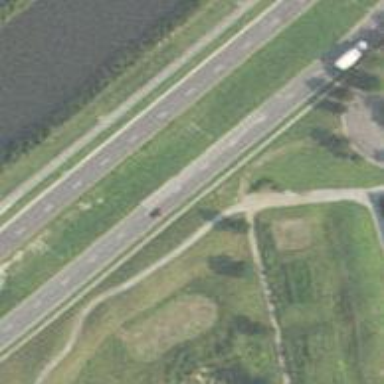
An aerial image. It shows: Footway.